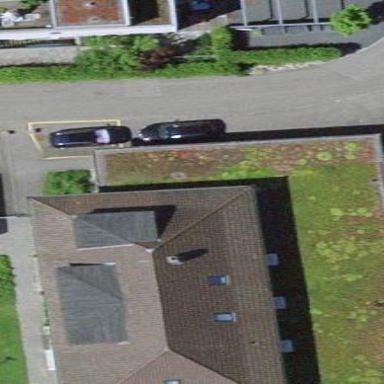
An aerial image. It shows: Building with hipped roof design.